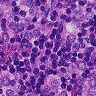
Metastatic tissue present: yes